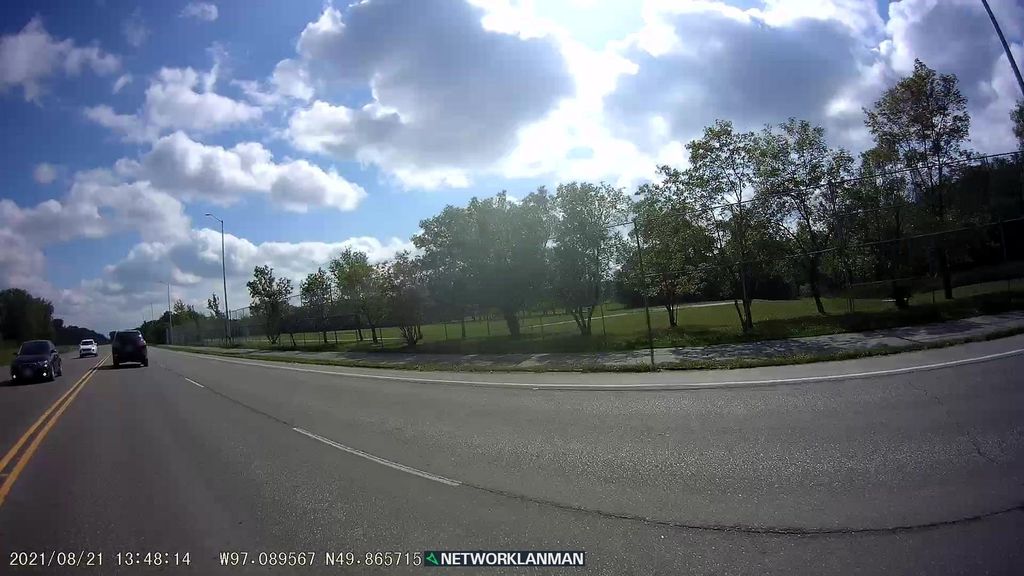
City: winnipeg